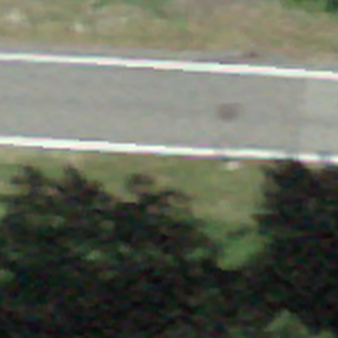
Label: other